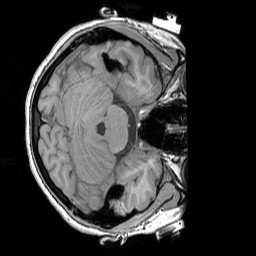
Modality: T1w
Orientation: axial